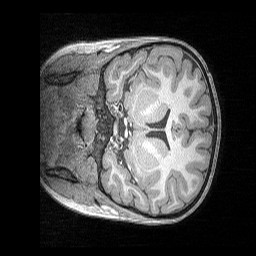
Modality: T1w
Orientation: coronal
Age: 5
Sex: male
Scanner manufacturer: siemens
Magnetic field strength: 3 T
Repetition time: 2.53 s
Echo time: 0.00164 s